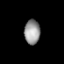
Tissue: prostate
Cell type: T cells
Senescence score: 0.7238
Nuclear area (px): 378
Mean DAPI intensity: 150.899